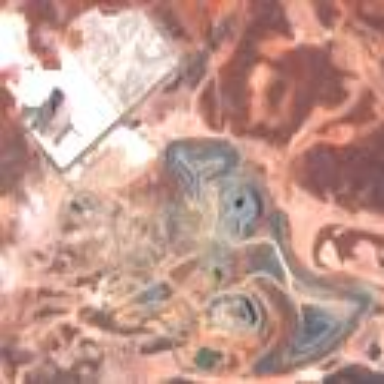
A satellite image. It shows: Industrial area used for mining operations.